Aerial crown-view tile of a tropical tree (Barro Colorado Island, Panama), acquired 20250512:
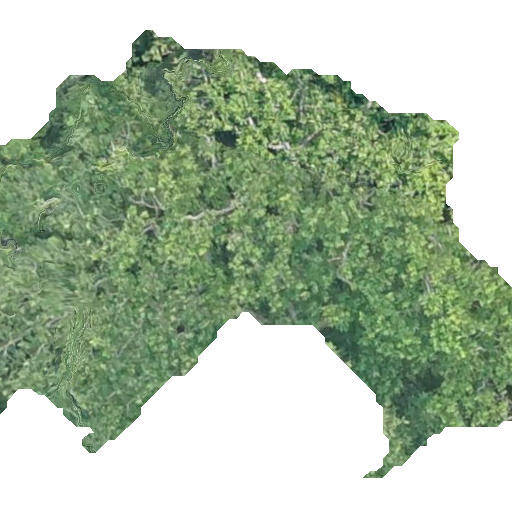
Species: Anacardium excelsum
GBIF accepted scientific name: Anacardium excelsum
Crown area: 247.203 m²